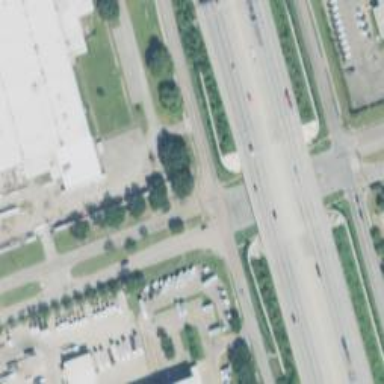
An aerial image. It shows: Secondary road with frontage road alongside.